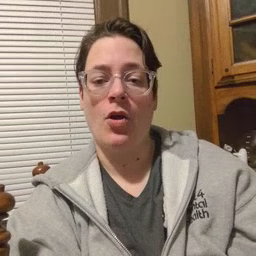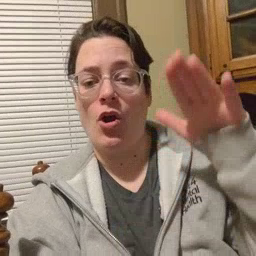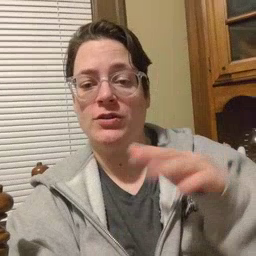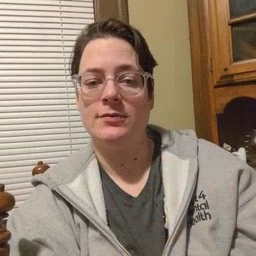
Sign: on